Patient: sex M, age 65
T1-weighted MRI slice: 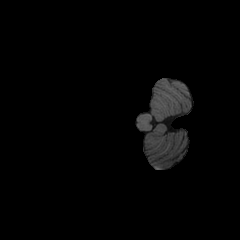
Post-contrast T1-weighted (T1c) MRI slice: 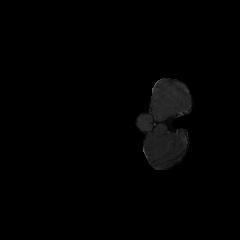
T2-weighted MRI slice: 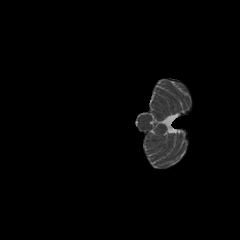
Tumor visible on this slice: no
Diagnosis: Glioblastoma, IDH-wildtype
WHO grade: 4